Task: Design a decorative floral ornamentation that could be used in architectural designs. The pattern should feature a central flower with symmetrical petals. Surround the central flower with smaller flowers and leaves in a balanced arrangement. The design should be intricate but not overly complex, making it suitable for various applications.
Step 1546:
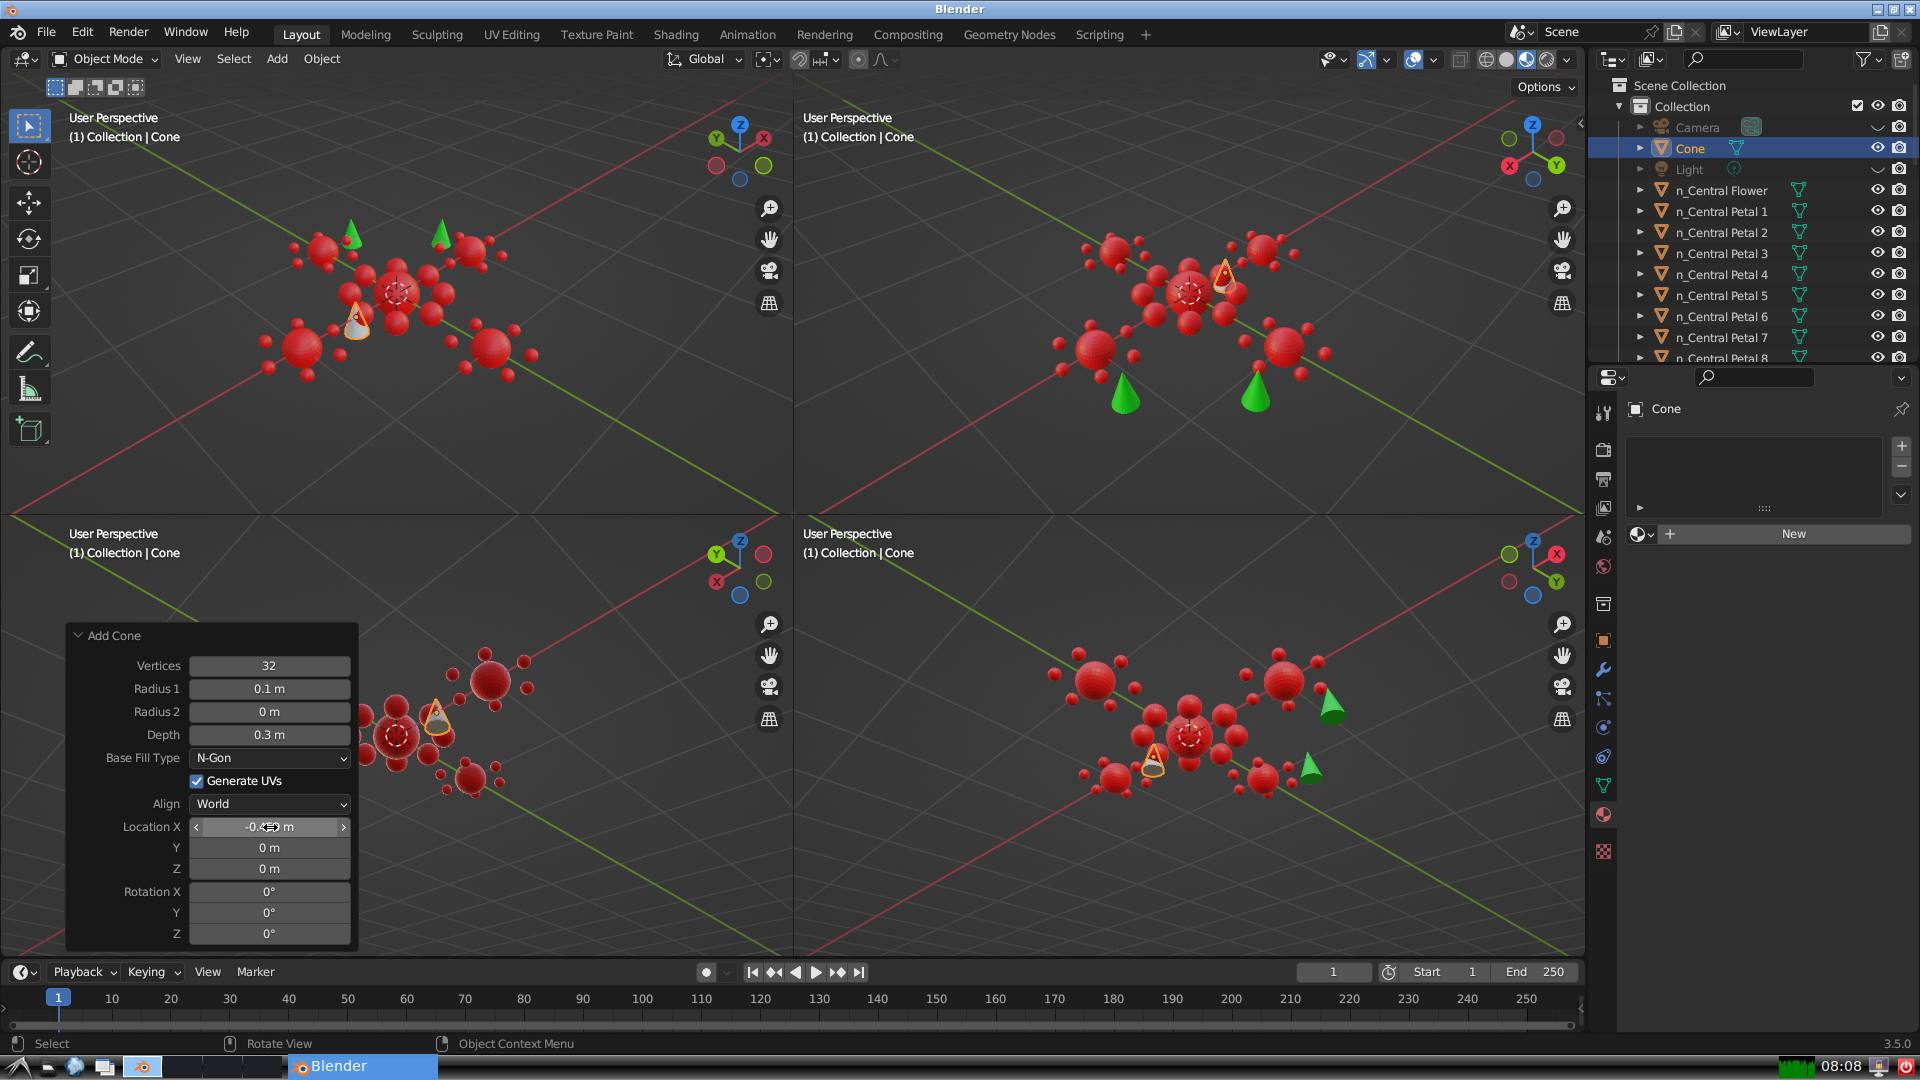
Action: {"mouse_move": [270, 847]}